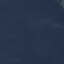
Land use / land cover class: SeaLake